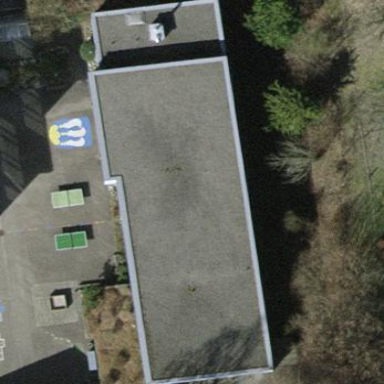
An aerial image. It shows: School building.